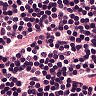
Metastatic tissue present: no